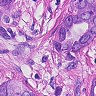
Metastatic tissue present: yes